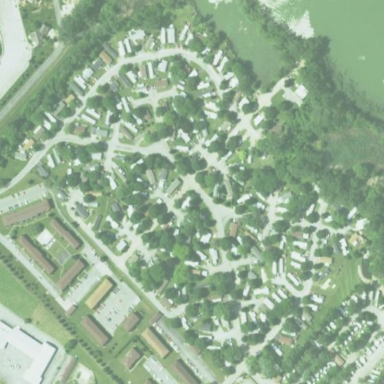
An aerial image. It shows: Residential area designated as trailer park.